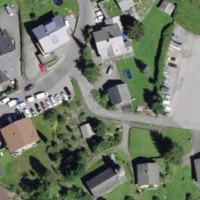
EUNIS habitat code: 54
Species observed at this site:
Eryngium alpinum
Filipendula ulmaria